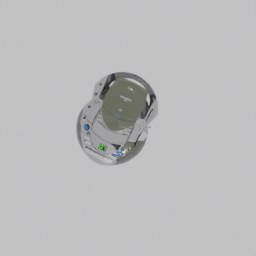
Label: electronics